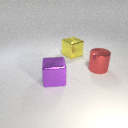
large red metal cylinder to the right of large yellow metal cube